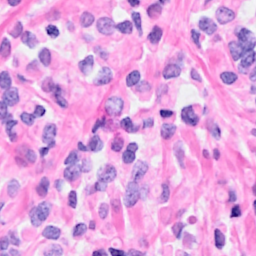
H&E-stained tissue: Breast